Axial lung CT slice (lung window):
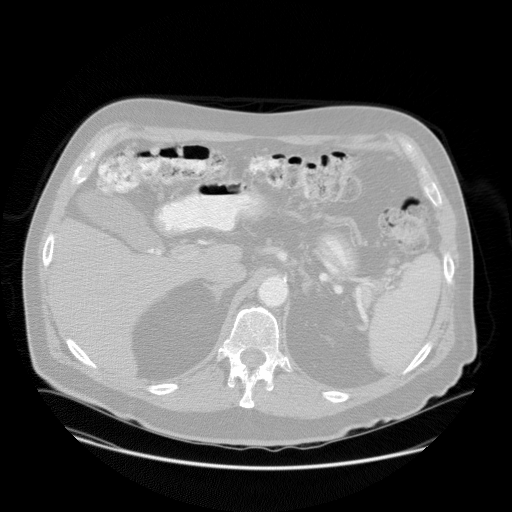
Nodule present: no